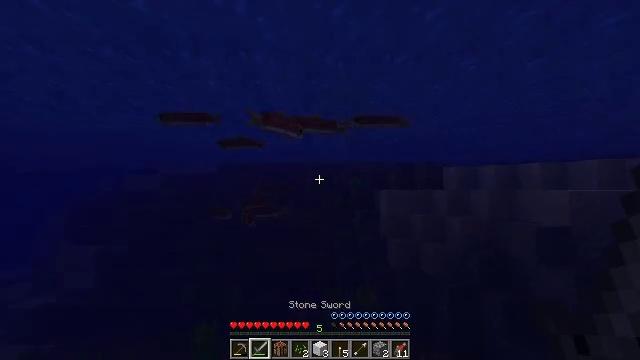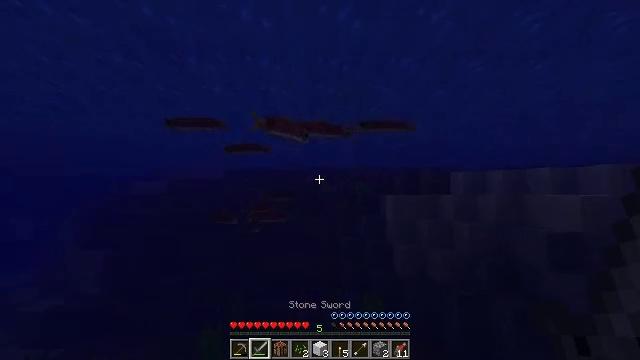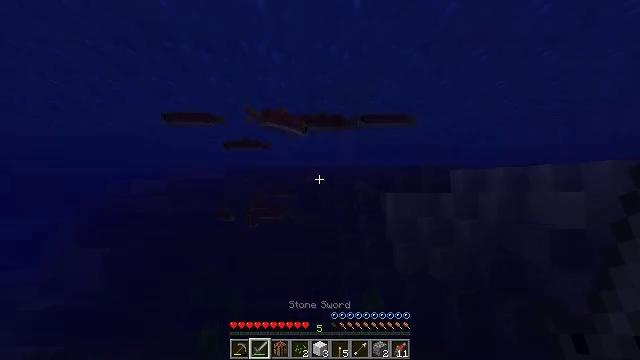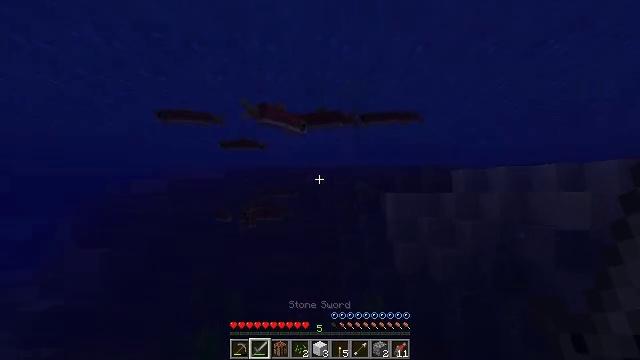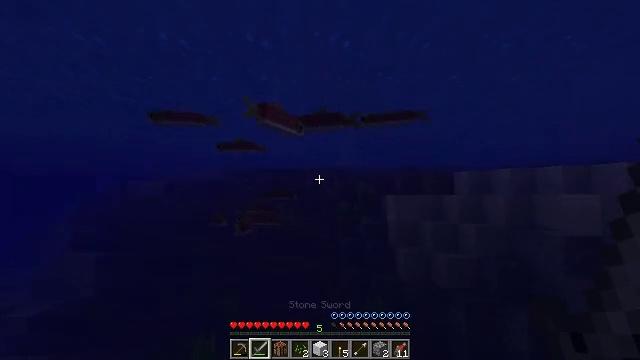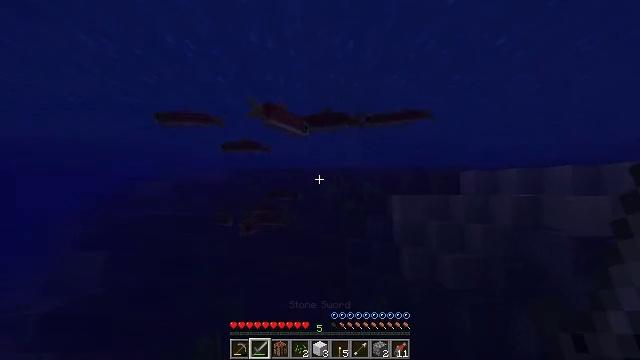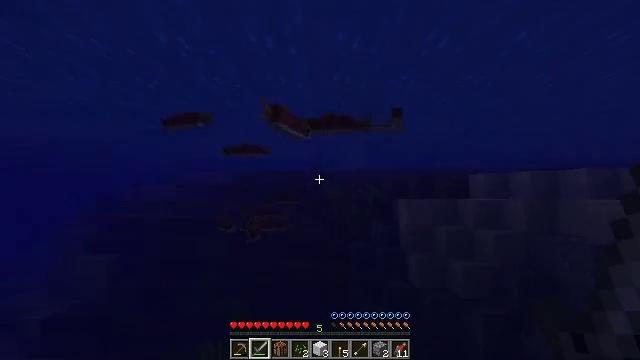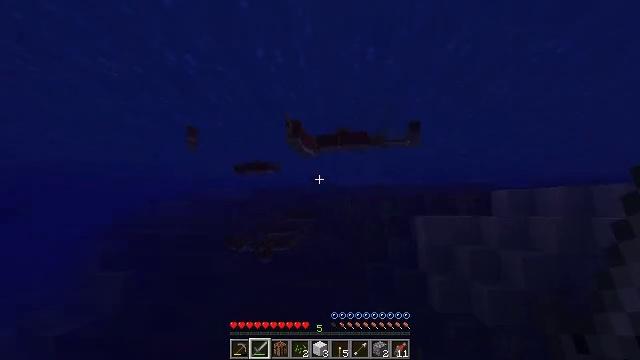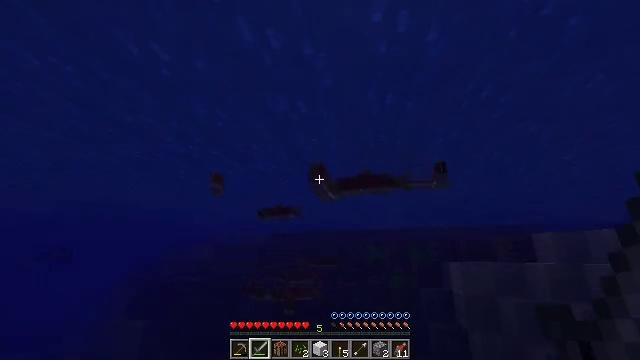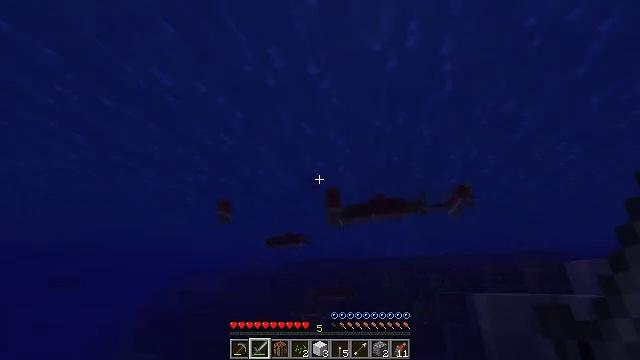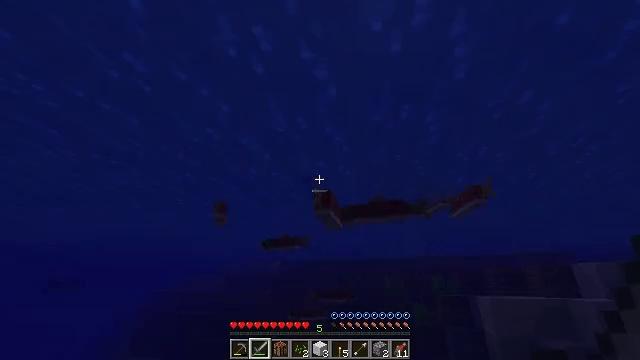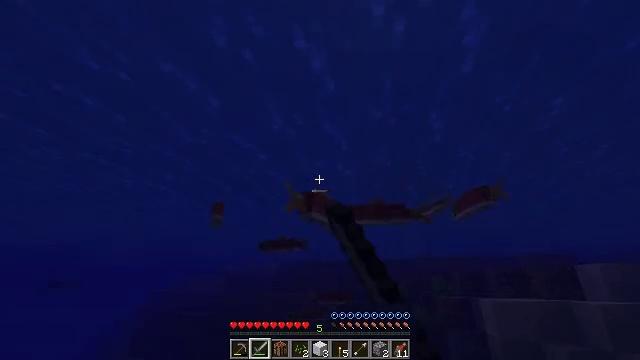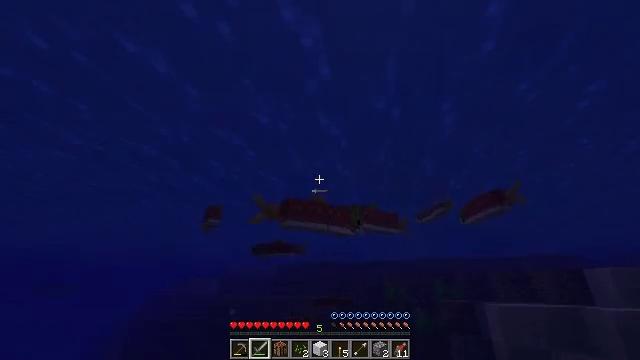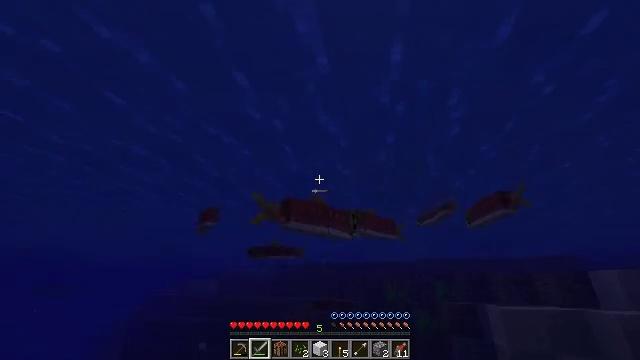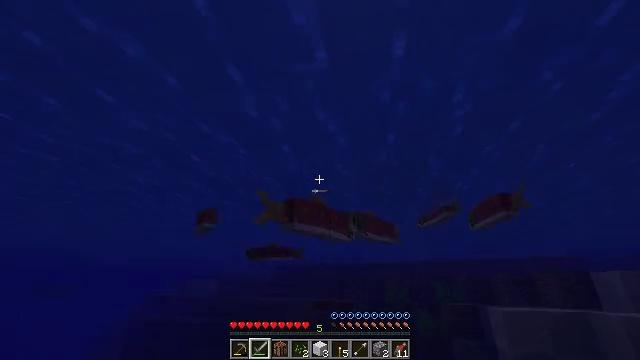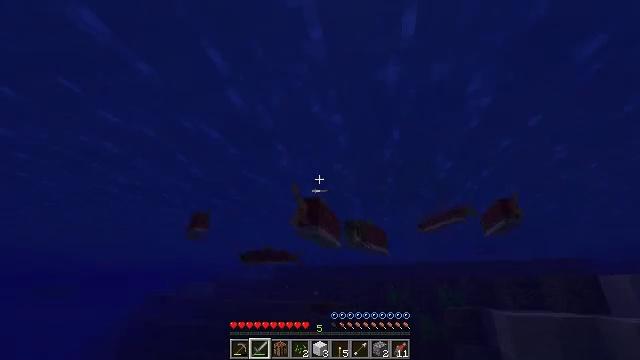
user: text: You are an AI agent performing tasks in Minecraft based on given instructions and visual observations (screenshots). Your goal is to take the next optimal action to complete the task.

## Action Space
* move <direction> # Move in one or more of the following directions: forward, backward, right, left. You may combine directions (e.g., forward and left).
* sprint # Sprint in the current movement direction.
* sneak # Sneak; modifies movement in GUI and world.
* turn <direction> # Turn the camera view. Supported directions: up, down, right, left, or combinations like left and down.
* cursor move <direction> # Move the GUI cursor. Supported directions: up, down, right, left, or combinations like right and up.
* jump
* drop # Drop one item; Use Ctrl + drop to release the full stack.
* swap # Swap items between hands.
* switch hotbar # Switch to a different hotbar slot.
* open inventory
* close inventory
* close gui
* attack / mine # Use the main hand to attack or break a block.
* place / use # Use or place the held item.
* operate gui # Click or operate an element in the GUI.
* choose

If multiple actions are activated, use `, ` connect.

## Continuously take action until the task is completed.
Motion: motion action
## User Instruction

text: Kill the salmon.
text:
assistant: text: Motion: move forward, sprint, turn left and up, jump
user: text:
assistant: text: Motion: move forward, sprint, jump
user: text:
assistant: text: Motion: move forward, sprint, jump
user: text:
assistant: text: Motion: move forward, sprint, jump
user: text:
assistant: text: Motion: move forward, sprint, turn left
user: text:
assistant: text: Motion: move forward, sprint, turn left
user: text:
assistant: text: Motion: move forward, sprint, turn left and up
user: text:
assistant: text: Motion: move forward, sprint, turn left and up
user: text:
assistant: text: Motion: move forward, sprint, turn left and up
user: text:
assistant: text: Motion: move forward, sprint, attack / mine
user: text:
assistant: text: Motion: move forward, sprint, attack / mine
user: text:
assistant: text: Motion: move forward, sprint, attack / mine
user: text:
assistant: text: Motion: move forward, sprint
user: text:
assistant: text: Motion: move forward, sprint
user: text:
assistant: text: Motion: move forward, sprint
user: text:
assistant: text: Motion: sprint, turn right and down
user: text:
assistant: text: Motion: sprint, turn down
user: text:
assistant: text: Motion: sprint, turn left and down
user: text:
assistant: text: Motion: sprint, turn left and down
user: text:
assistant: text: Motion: sprint, attack / mine
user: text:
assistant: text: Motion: sprint, attack / mine
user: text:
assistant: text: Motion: sprint, attack / mine
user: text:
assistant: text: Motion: sprint
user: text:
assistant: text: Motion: sprint
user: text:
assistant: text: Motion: sprint, turn right and down
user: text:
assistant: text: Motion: sprint, turn right and down
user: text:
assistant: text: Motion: sprint, turn right and down
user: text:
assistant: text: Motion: sprint
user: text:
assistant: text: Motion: sprint, turn down
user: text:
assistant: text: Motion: sprint, turn left and down